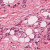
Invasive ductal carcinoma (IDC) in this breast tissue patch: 1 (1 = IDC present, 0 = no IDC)